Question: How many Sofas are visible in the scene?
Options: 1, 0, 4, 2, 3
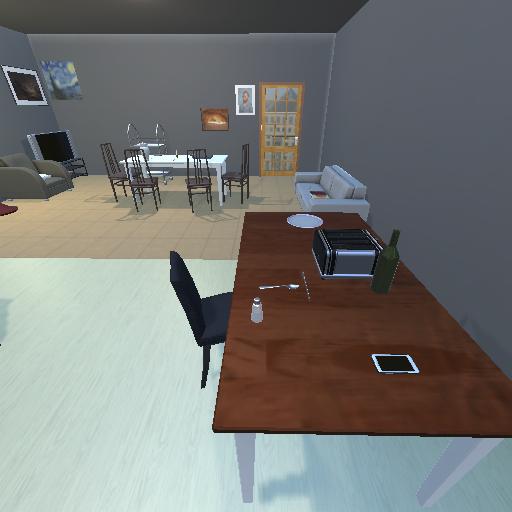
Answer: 1